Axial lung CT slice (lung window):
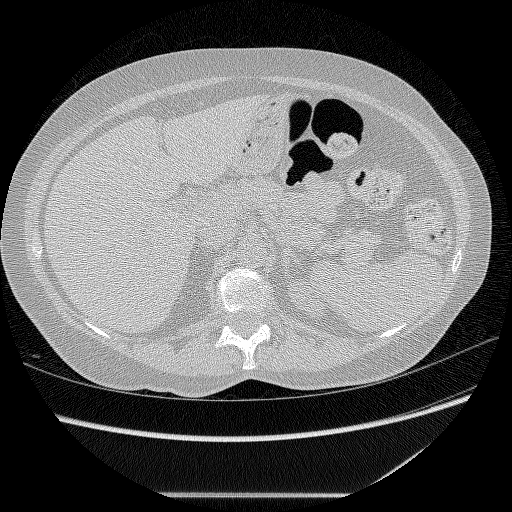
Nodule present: no